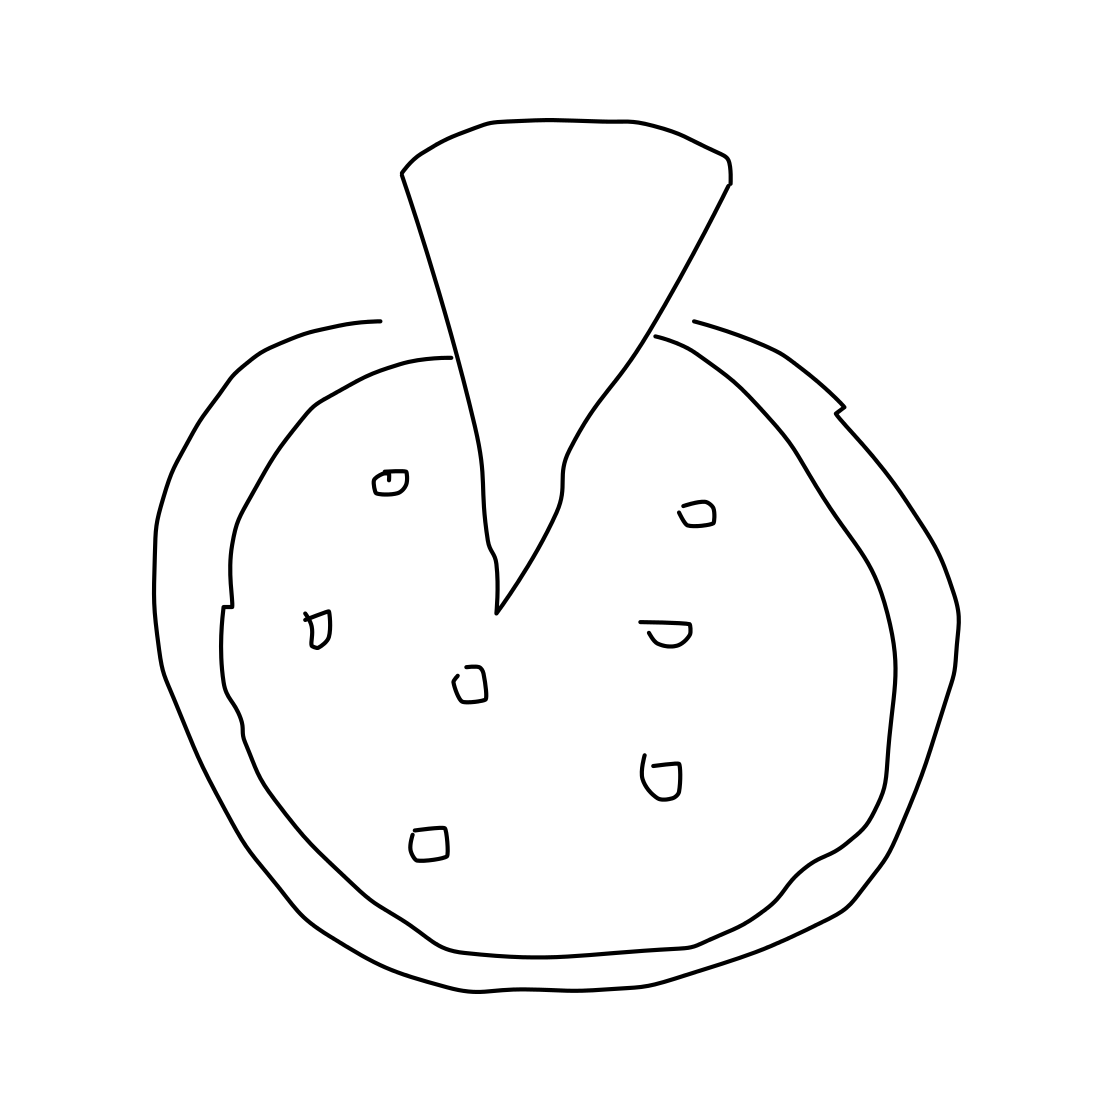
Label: pizza